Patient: sex M, age 60
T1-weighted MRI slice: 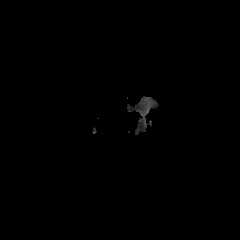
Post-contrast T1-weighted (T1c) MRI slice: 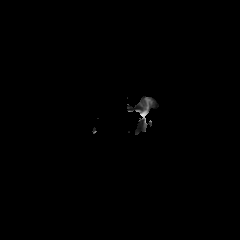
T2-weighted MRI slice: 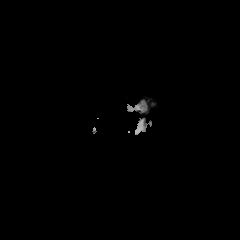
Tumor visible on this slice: yes
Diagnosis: Glioblastoma, IDH-wildtype
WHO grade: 4